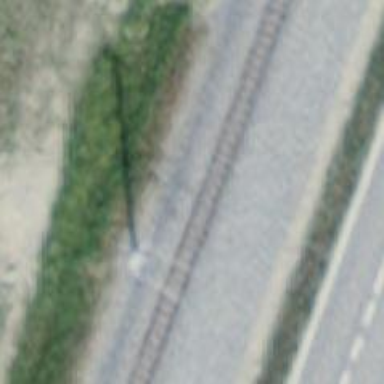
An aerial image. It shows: Catenary mast for power lines.